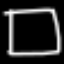
Label: square